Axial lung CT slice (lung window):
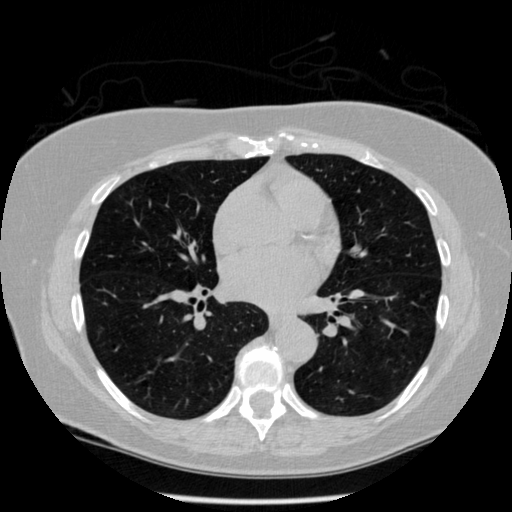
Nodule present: no